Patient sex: M
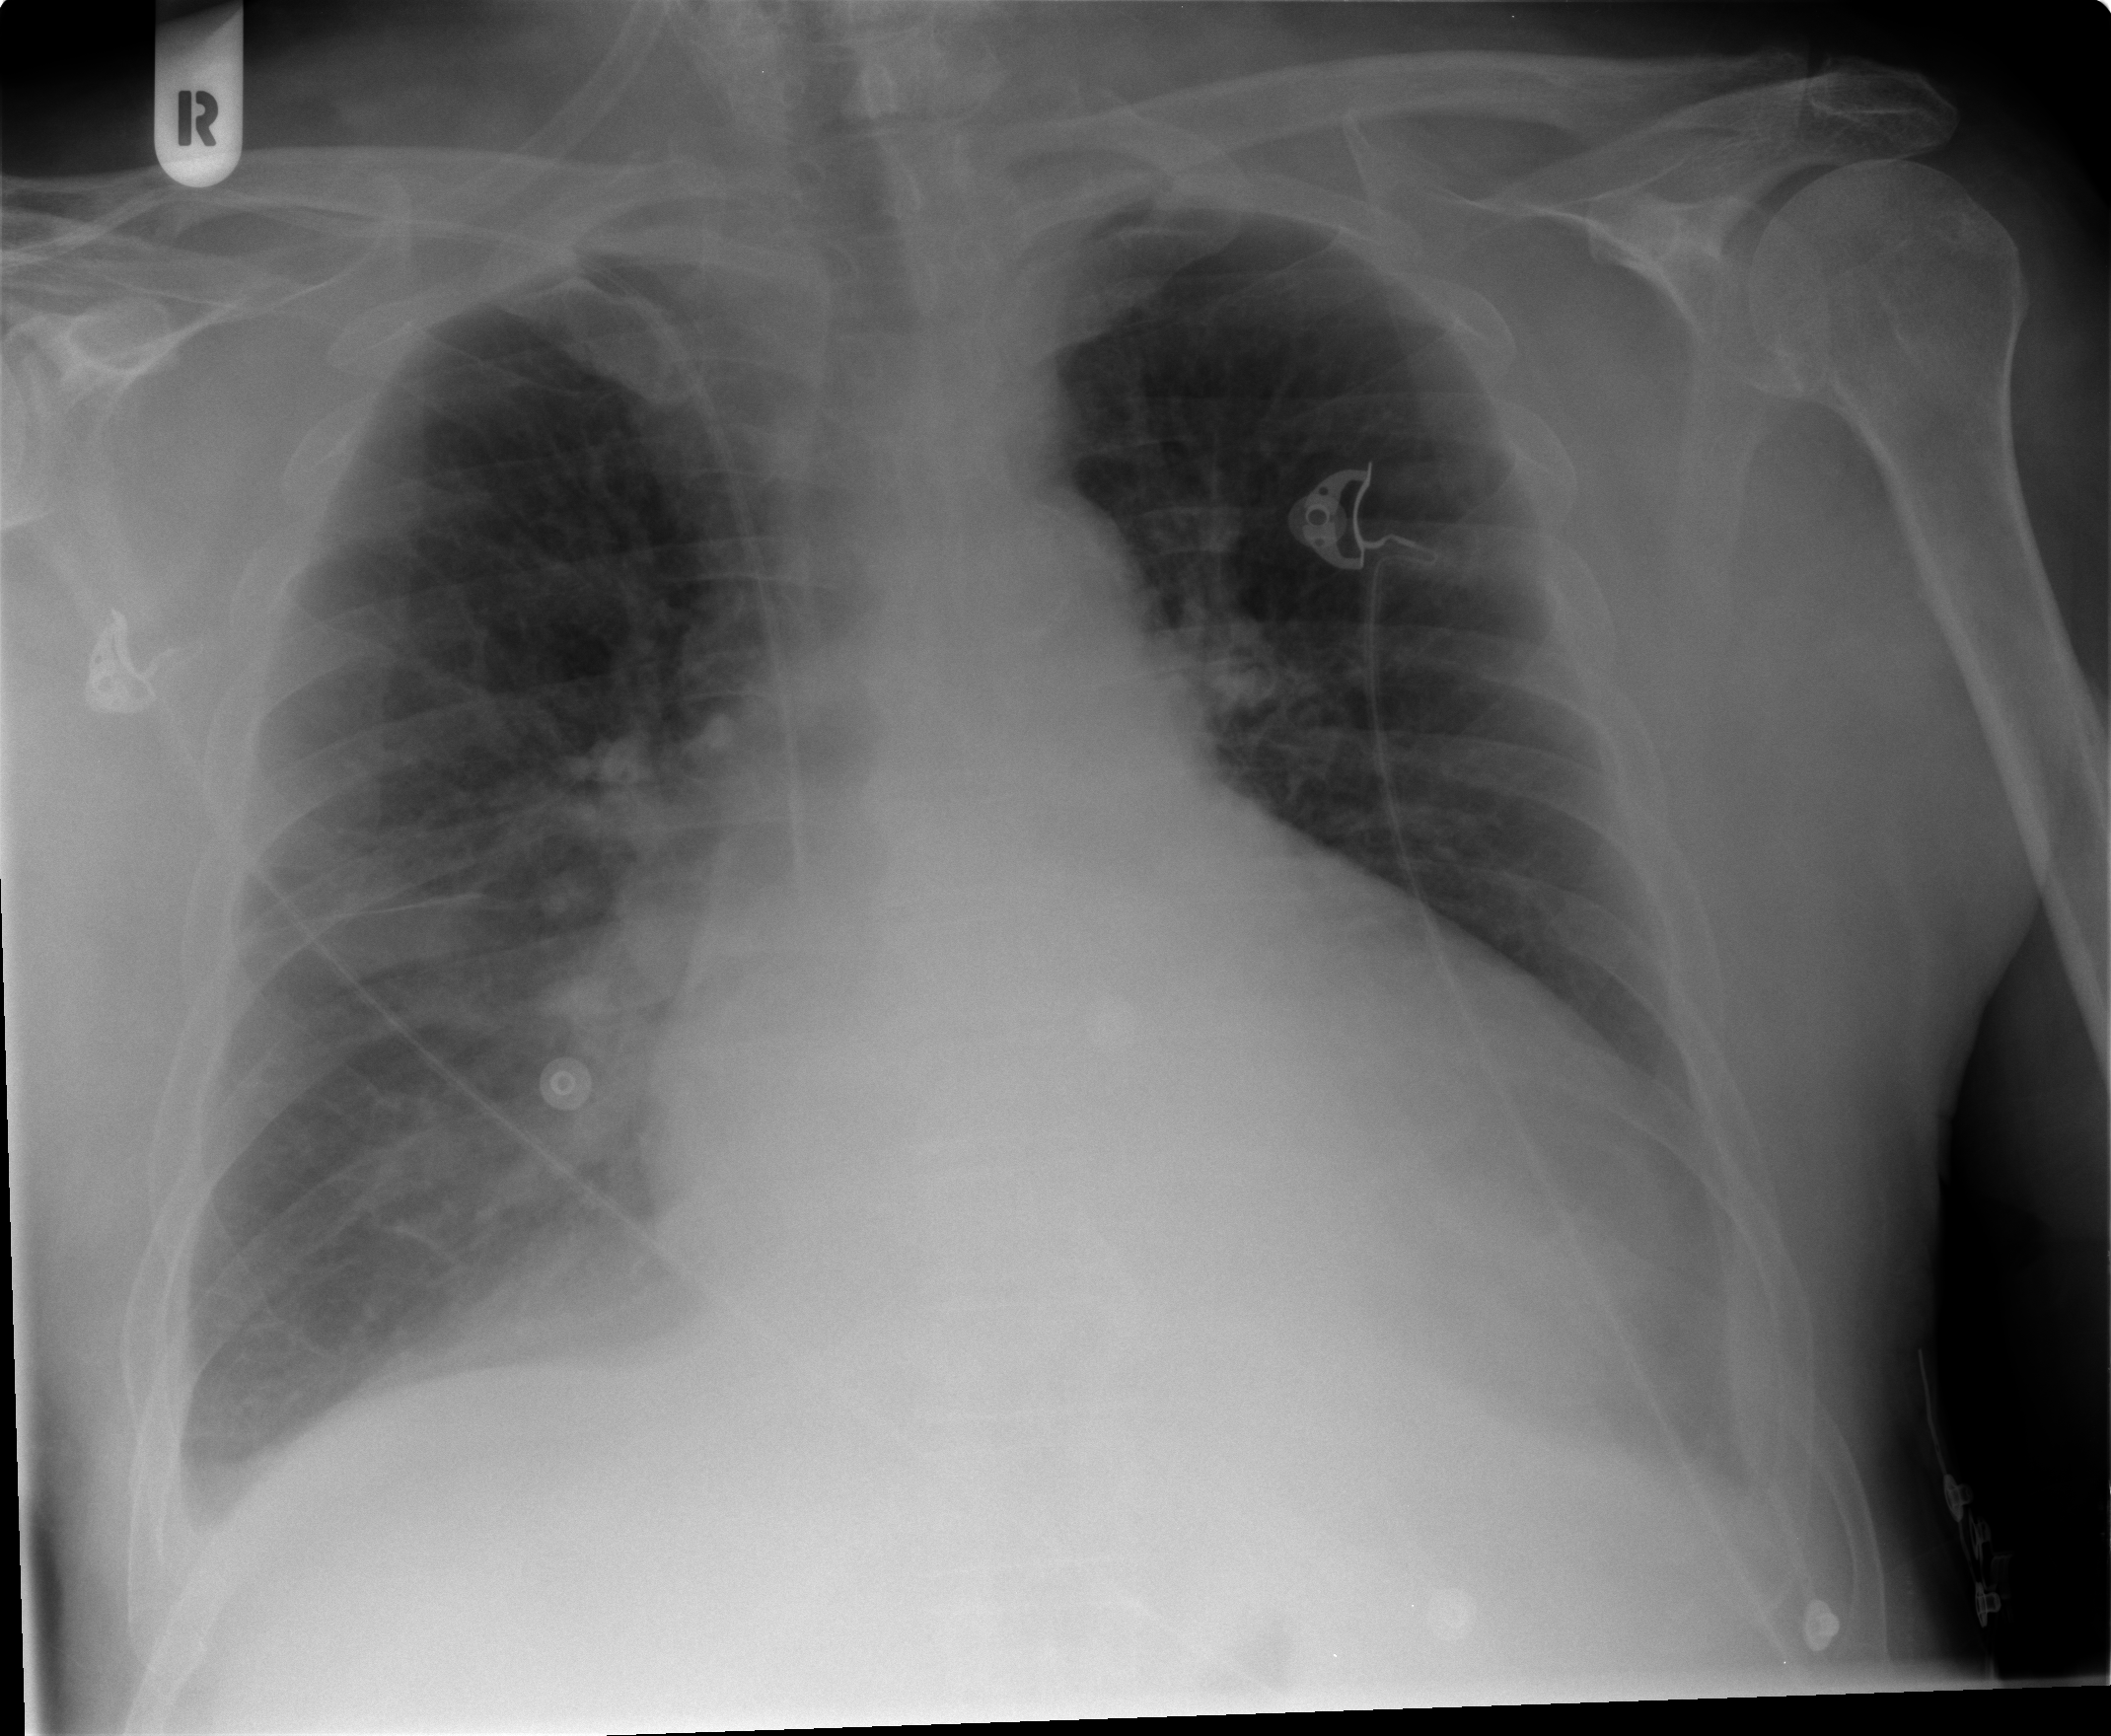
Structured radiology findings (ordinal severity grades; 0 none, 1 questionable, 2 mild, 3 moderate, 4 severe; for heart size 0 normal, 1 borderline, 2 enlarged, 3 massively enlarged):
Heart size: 2
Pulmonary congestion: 1
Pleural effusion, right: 2
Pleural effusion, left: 2
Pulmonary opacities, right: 0
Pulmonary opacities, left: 0
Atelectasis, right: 2
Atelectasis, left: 2